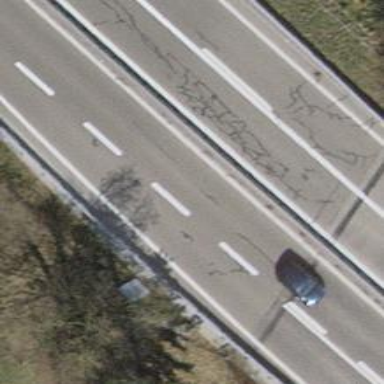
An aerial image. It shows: Motorway junction.